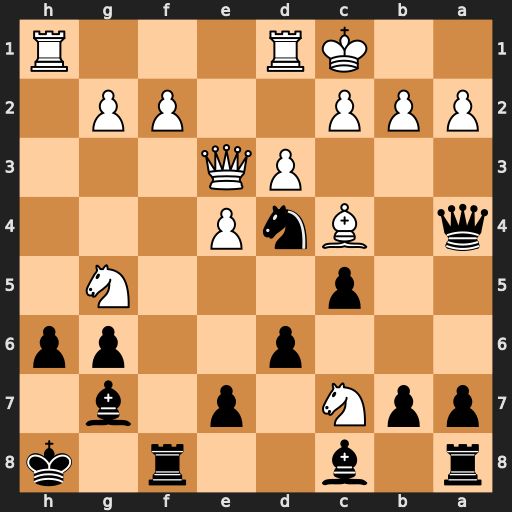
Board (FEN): r1b2r1k/ppN1p1b1/3p2pp/2p3N1/q1BnP3/3PQ3/PPP2PP1/2KR3R
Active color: b
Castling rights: -
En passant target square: -
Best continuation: Qxc2#